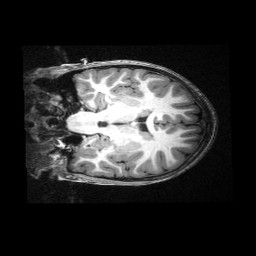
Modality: T1w
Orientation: coronal
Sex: male